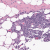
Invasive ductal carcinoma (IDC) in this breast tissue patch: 0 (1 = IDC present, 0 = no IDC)